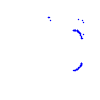
Particle: kaon